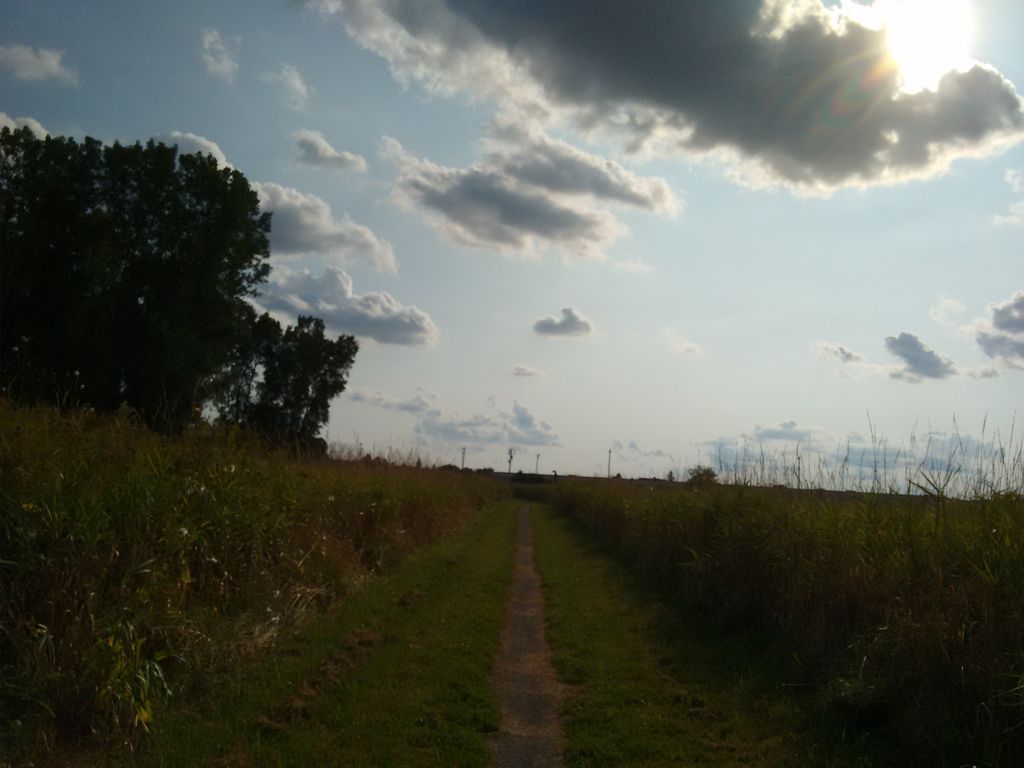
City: ottawa-gatineau